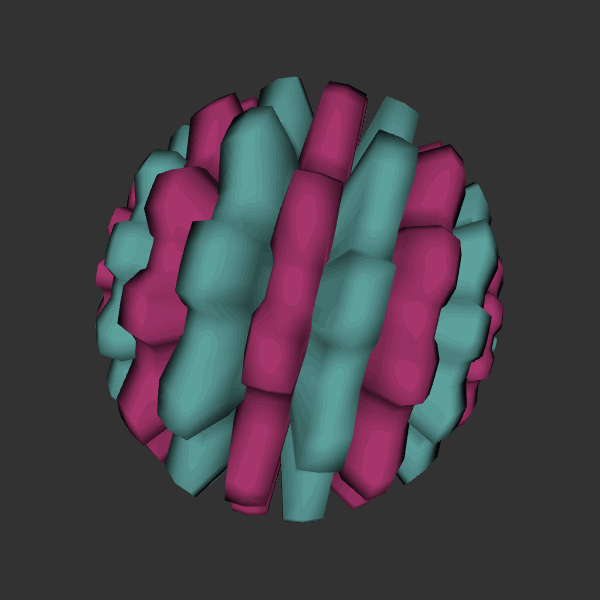
Background: dark